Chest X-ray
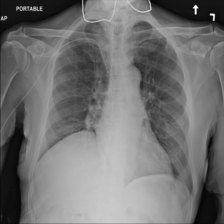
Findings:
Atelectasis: negative
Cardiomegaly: negative
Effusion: negative
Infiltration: negative
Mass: negative
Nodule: negative
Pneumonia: negative
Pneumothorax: negative
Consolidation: negative
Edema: negative
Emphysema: negative
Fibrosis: negative
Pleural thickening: negative
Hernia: negative